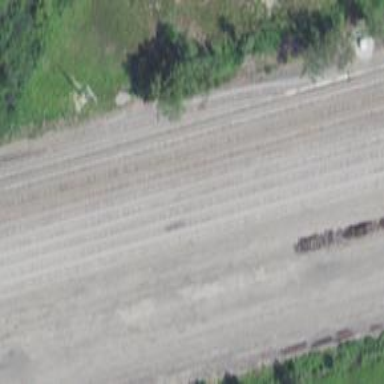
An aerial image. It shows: Railway siding for service.